Field crop: maize
Growth stage: 2
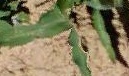
Species: maize